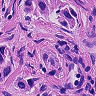
Metastatic tissue present: yes